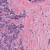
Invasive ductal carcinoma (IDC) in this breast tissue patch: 1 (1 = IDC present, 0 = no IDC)